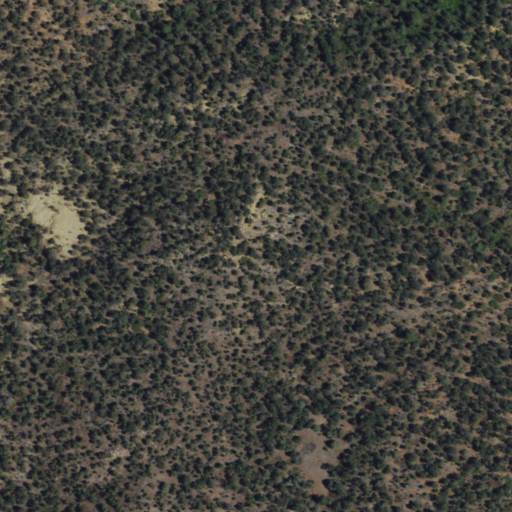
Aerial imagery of ridge(s) in New Mexico named Chicosa Ridge containing evergreen forest and shrub